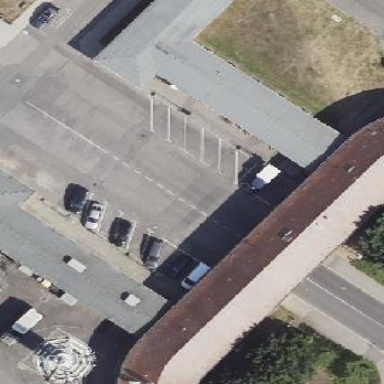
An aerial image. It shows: Building with hipped roof shape.